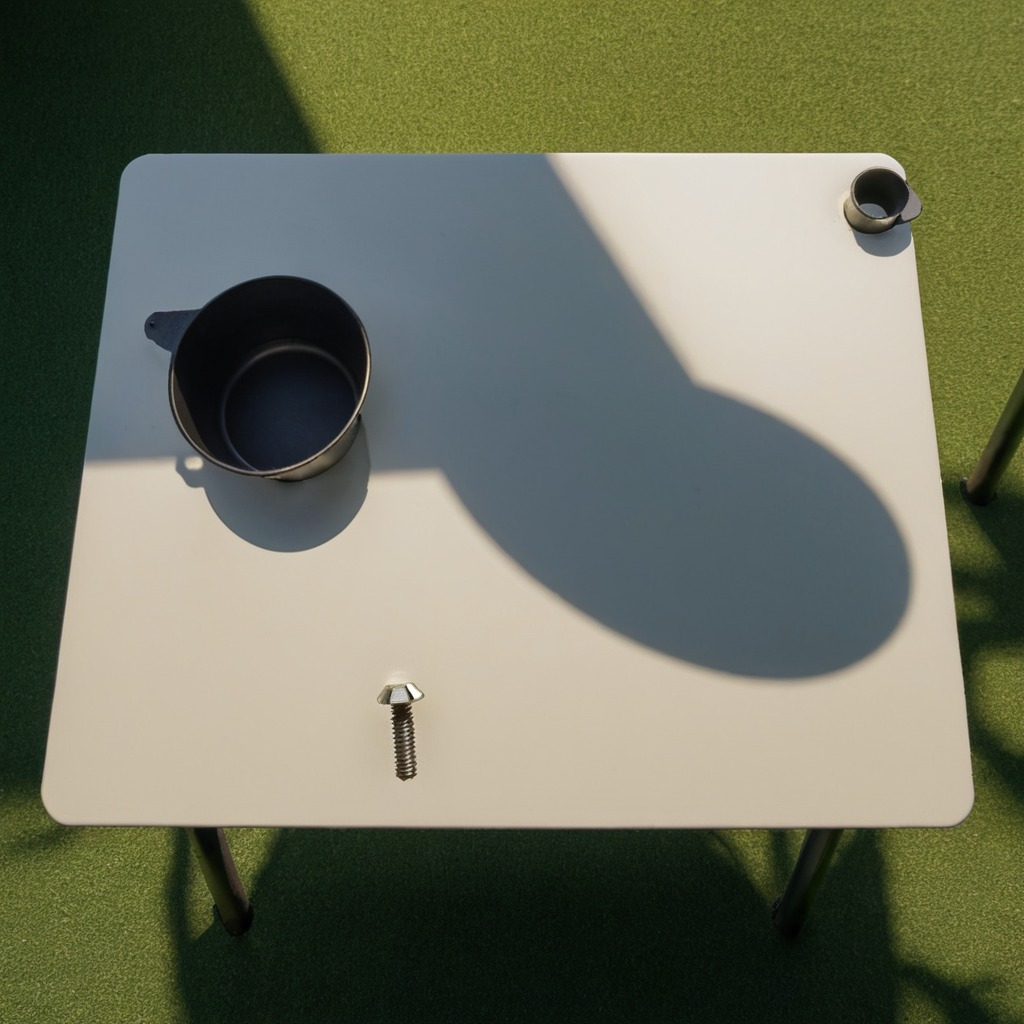
A metal screw lying on a textured surface in a temporary outdoor tool station